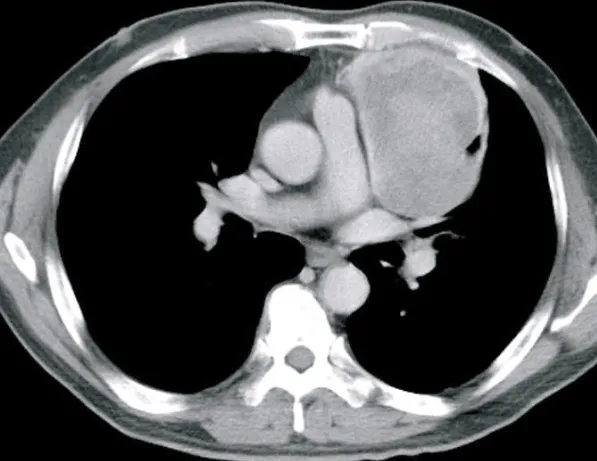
Enhanced chest computed tomography shows a heterogeneous 9.0 x 7.5 cm mass arising in the anterior mediastinum.
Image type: radiology (ct)